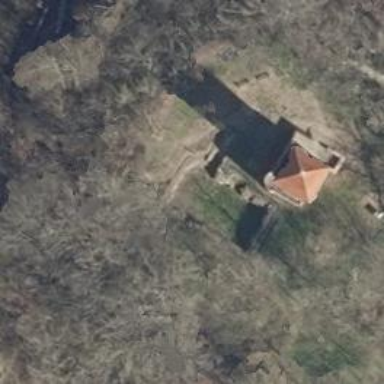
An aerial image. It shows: Castle with historical significance.